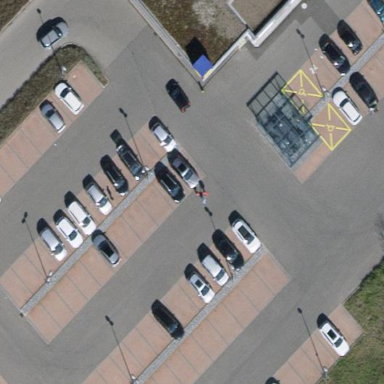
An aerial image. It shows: Parking area with surface.